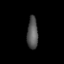
Tissue: lung
Cell type: Endothelial cells
Senescence score: 0.6026
Nuclear area (px): 341
Mean DAPI intensity: 85.938